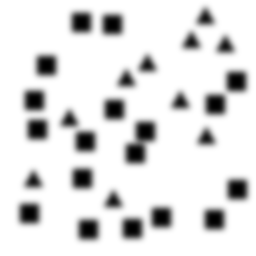
Squares: 18
Triangles: 10
Stars: 0
Total shapes: 28